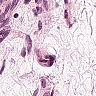
Metastatic tissue present: no